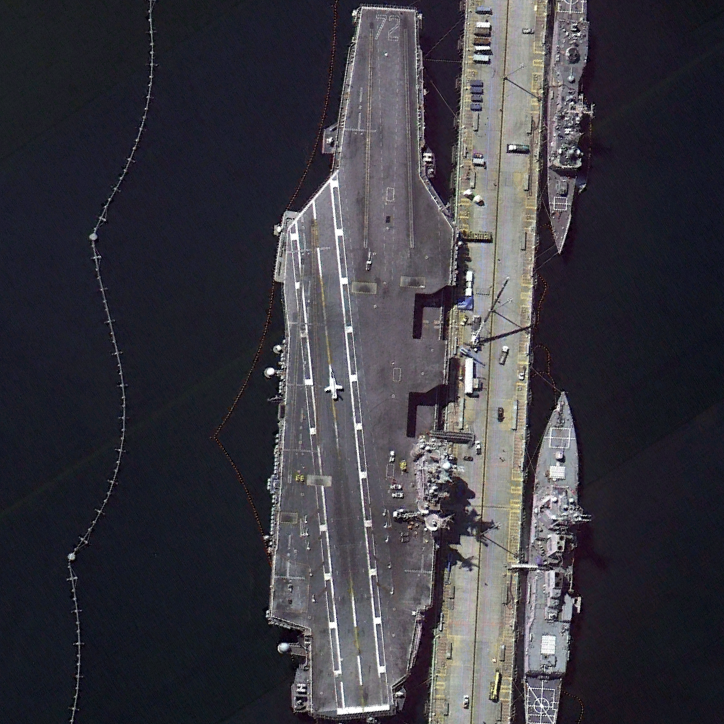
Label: aircraft_carrier